Lunar surface albedo tile
Center latitude: -17.071
Center longitude: 10.616
Resolution (meters per pixel, mean): 193.06
Tile area (km^2): 39023.03
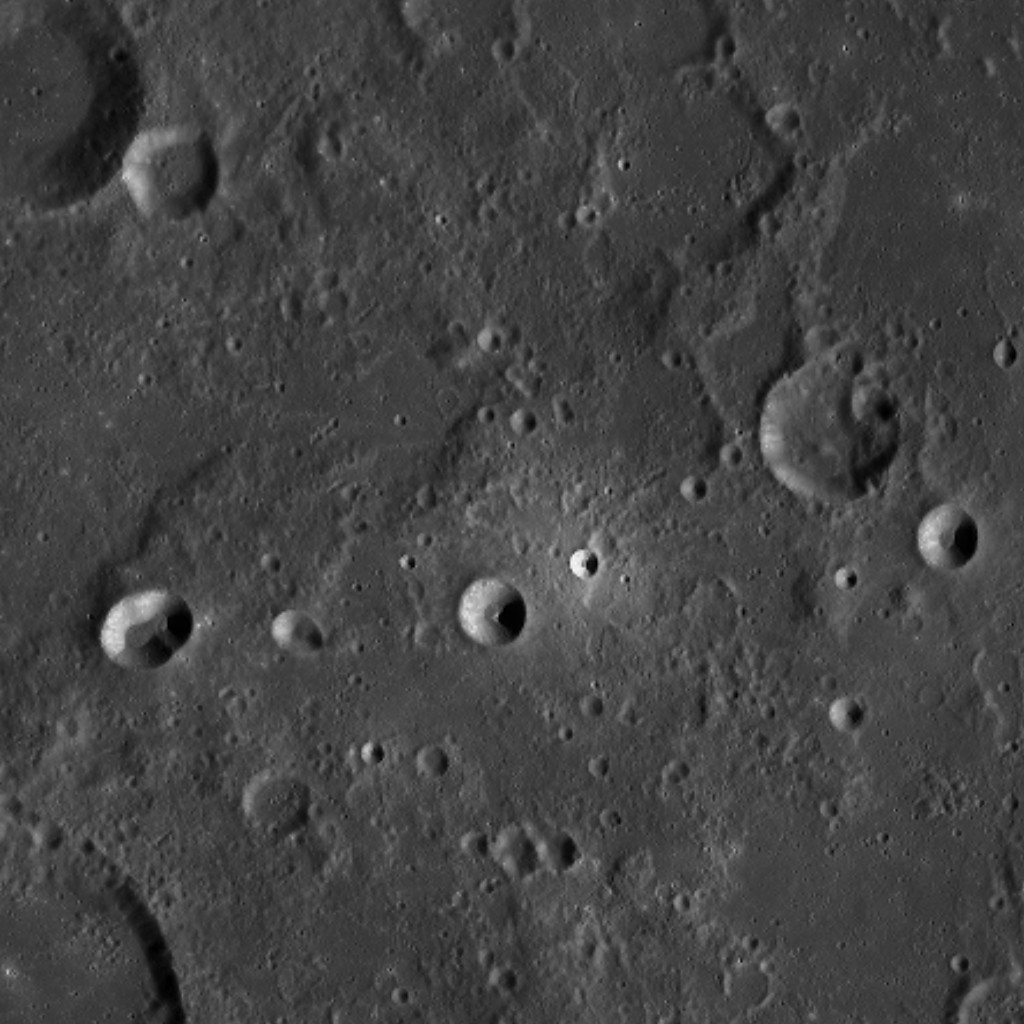